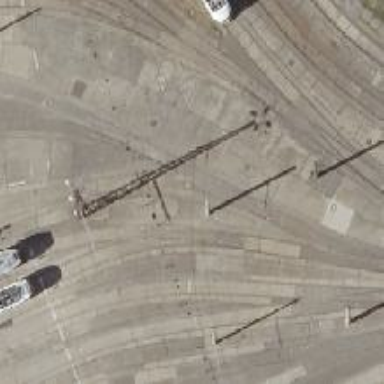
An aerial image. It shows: Railway switch.